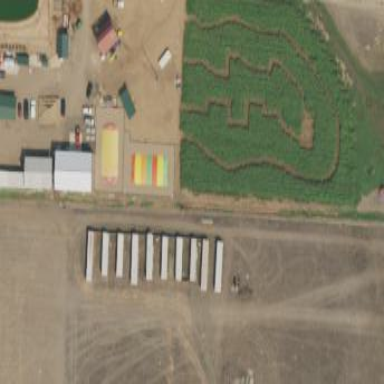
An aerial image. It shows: Maze attraction.